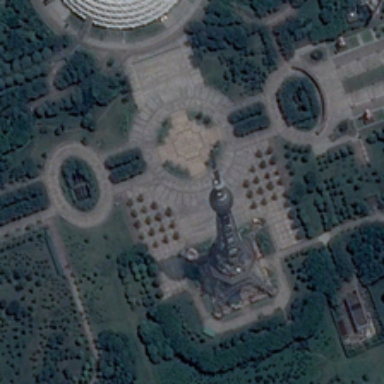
Many green trees and a tower are in a square .